一年级 · 组合几何学
(10 分 ) 找一找，填一填。

（3）把从左边数第 4 个图形打上“ $\sqrt{ }$ ”。

（4）把右边 5 个图形圈起来。
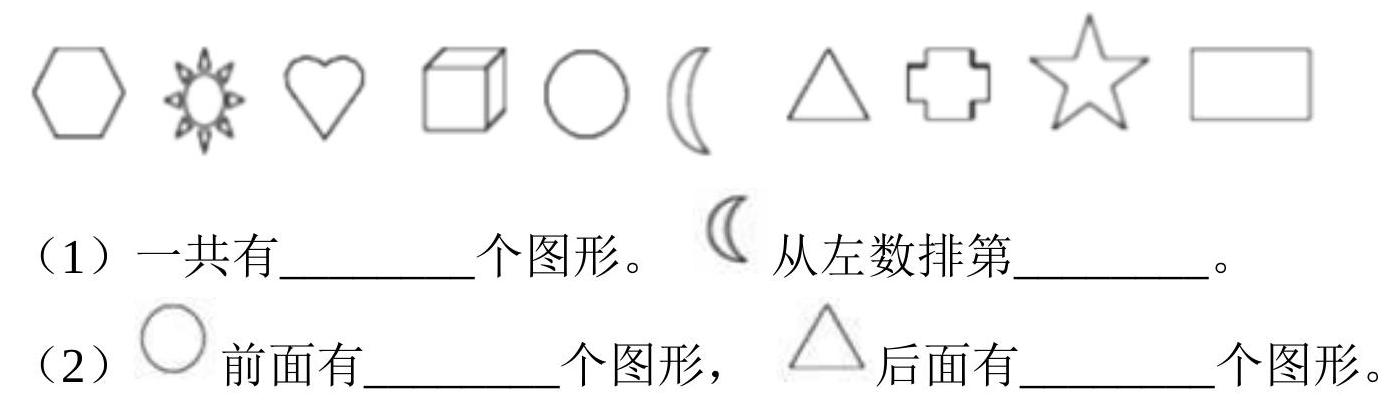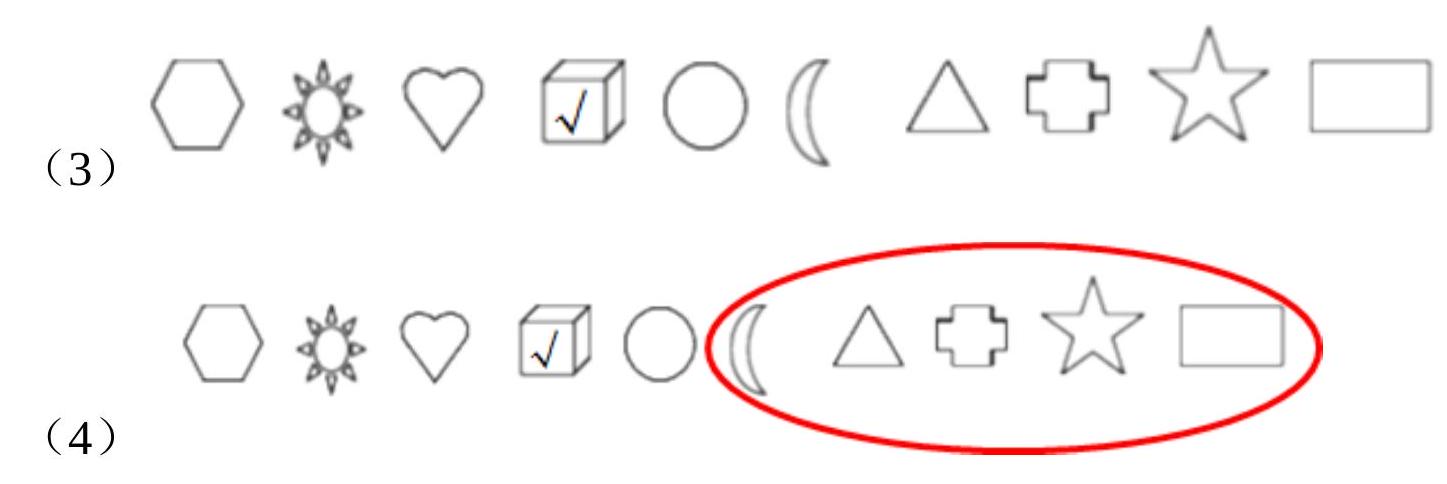
答案: 解(1) $10 ; 6$ (2) $4 ; 3$